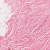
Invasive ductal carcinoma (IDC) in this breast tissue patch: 0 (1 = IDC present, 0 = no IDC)